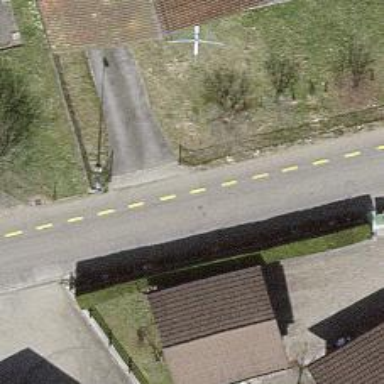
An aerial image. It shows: Fence.